Question: I'm working with asp classic (no .net) I have a list of users, and I'm stuck trying to
put a kind of label when the users (who are order by id_rol)change, for example if the
user looks in the list the first option gets ("Todos")that means he can see All users,
but if he looks 1 could see 10 users with the id_rol=1, if looks the 12 place of this
list it shows a label call "Editor" and shows other 10 users, my problem is, that in the
code I'm telling that if the option is 0 shows TODO, if is 1 shows DIRECTOR and the
users below, if the selecction is 12 shows DIGITADOR and all user who are in that
description, if the place in the list is 22 shows EDITOR and goes on,

rigth now show that options in the 0,1,2 and 3 place but i need it in 0,1,12 and 22 place
any help? please.
here is my code:
'''
function cb_usuarios(cod_usuario)
'response.write seccion&"<*------"
sql=" select * from usuarios where 1=1"
'sql=" select * from usuarios where 1=1 order by id_rol asc"
if Session("id_perfil") ="1" then sql = sql &" and id_rol in(3,4)"
if Session("id_perfil") ="2" then sql = sql &" and id_rol=3"
if Session("id_perfil") ="3" then sql = sql &" and id_rol in(3,4,7)"
if Session("id_perfil") ="4" then sql = sql &" and id_rol in(1,7,6)"
if Session("id_perfil") ="6" then sql = sql &" and id_rol in(7,4)"
'sql = sql &" order by nombre "
sql = sql &" order by id_rol "
'if(id_rol=1)then
'response.write director
'else
'response.write('esto es una prueba')
'response.write sql
Set rsx = Server.CreateObject("ADODB.Recordset")
rsx.Open SQL, conexion, 3
%>
Usuarios<select name="usuarios" class="filtros">
<option selected value="0">TODOS</option>
<option selected value="1">DIRECTOR</option>
<option selected value="12">DIGITADOR</option>
<option selected value="22">EDITOR</option>
<%
while not rsx.eof
if ( trim(rsx("usuario")) = trim(cod_usuario)) then
sel="Selected"
else
sel=""
end if
%>
<option select value="<%=rsx("usuario")%>" <%=sel%>><%=rsx("nombre")%></option>
<%
rsx.movenext
wend
rsx.close
%></select><%
end function
'''
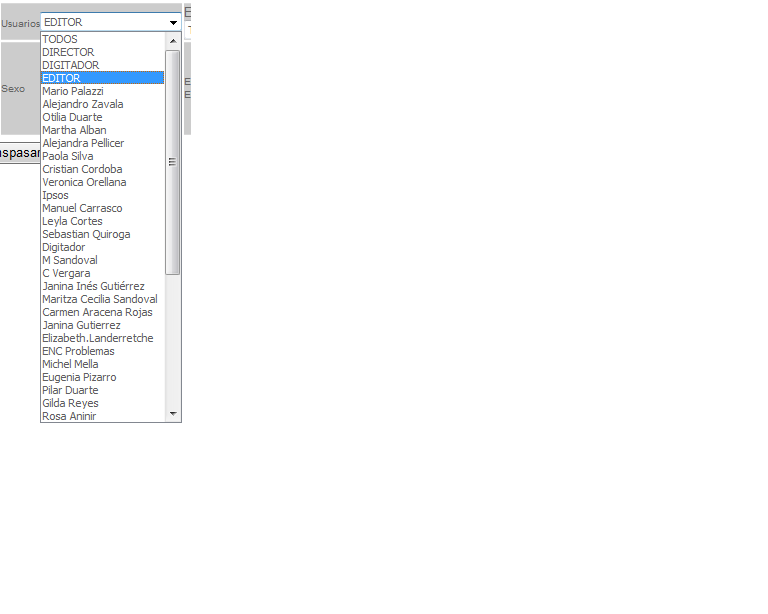
Answer: Syntax for select is...
'''
<select>
<option value="1">unos</option>
<option selected value="2">duos</option>
'''
there is not such a thing as: option value.... that is wrong html only selected is html